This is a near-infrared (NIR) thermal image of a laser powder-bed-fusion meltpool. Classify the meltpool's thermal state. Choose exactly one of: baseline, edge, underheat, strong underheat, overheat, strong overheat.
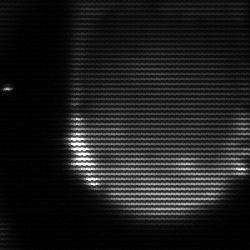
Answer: edge